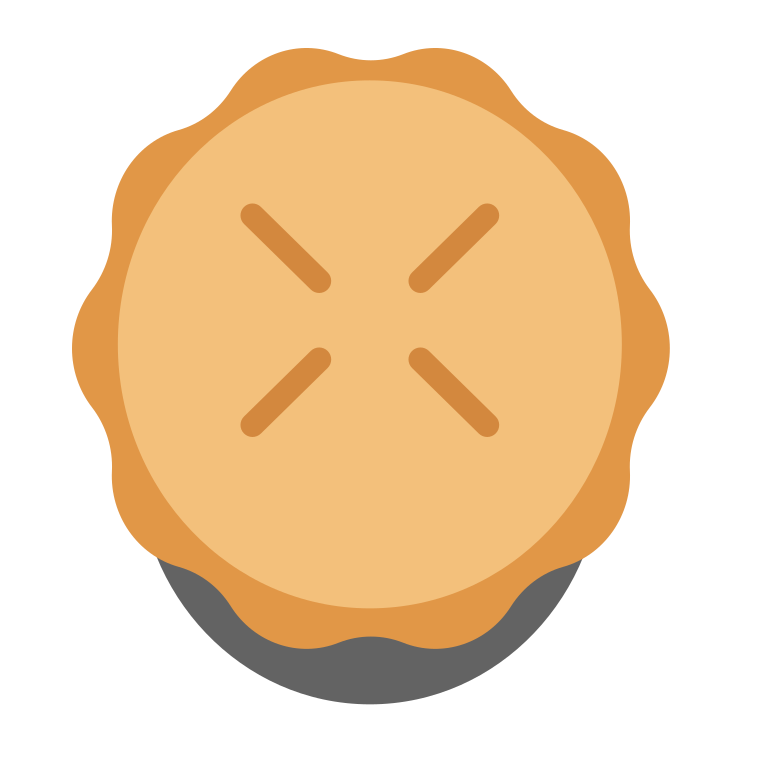
pie flat